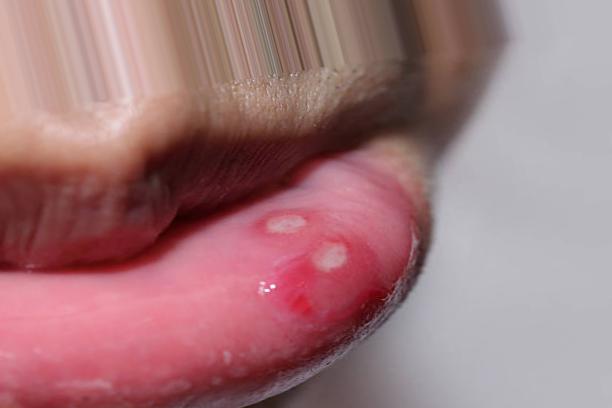
Condition: Mouth Ulcer